Field crop: maize
Growth stage: 2
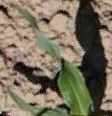
Species: maize